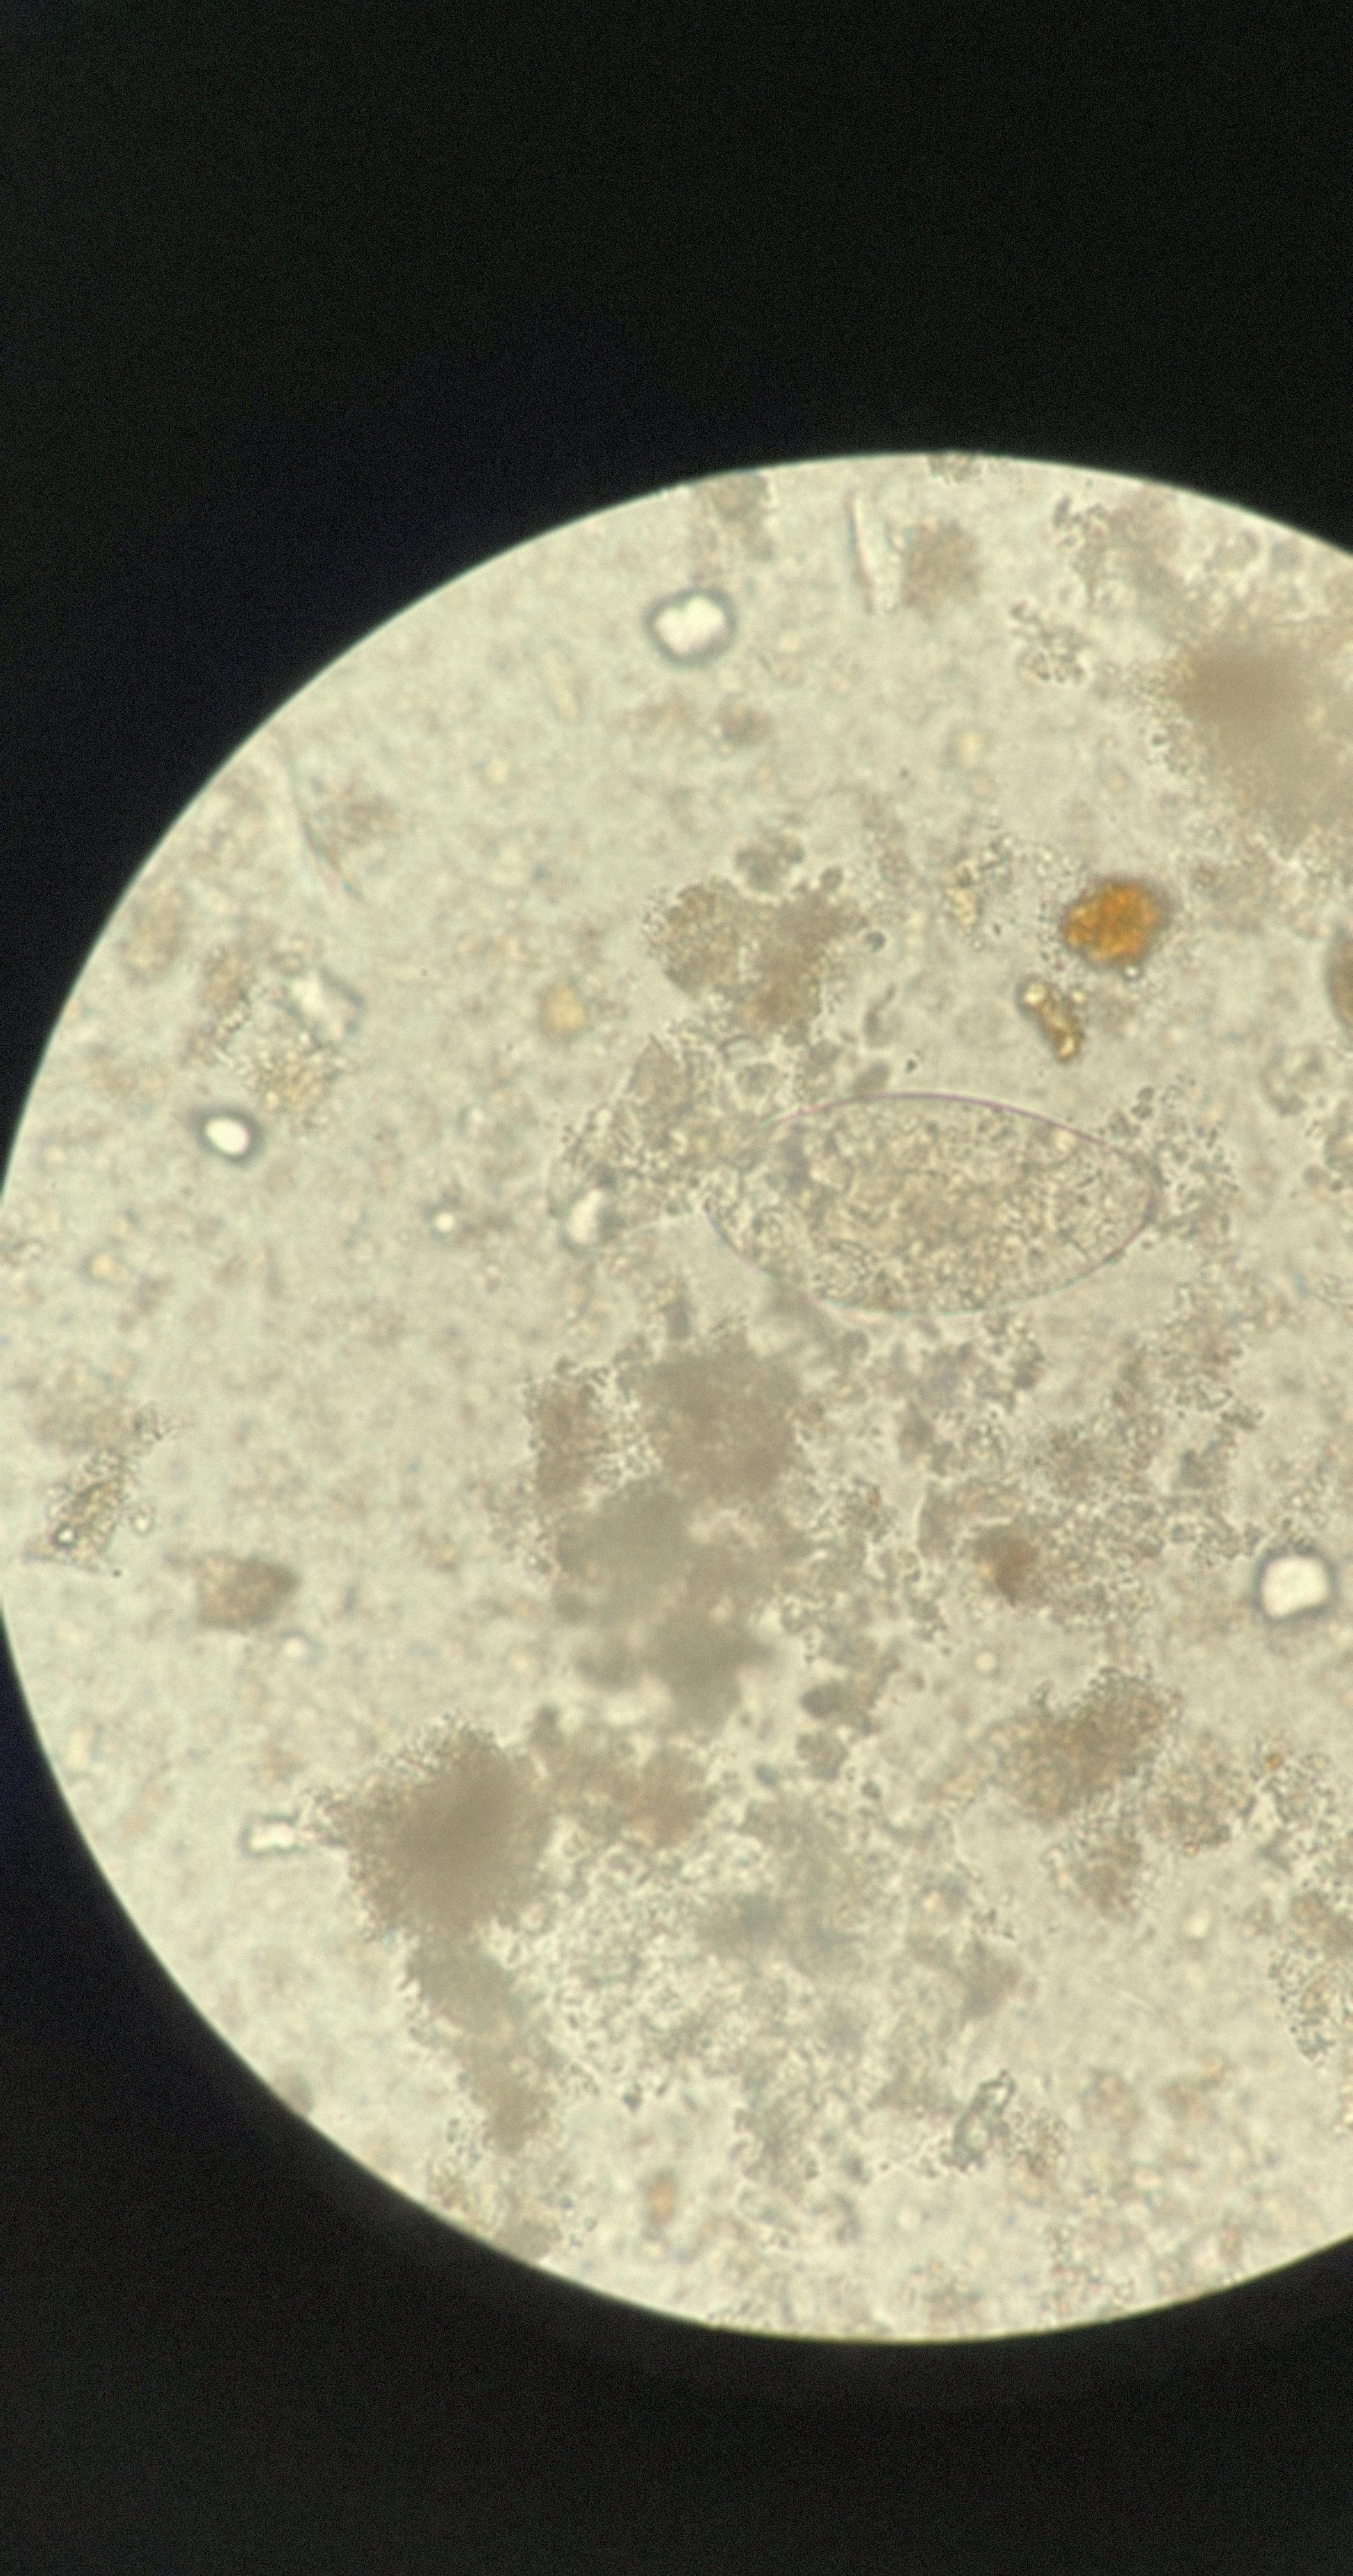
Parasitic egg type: Fasciolopsis buski